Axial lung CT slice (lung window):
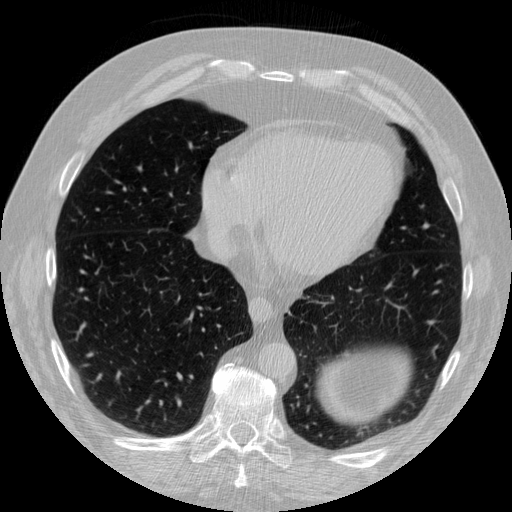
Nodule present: no